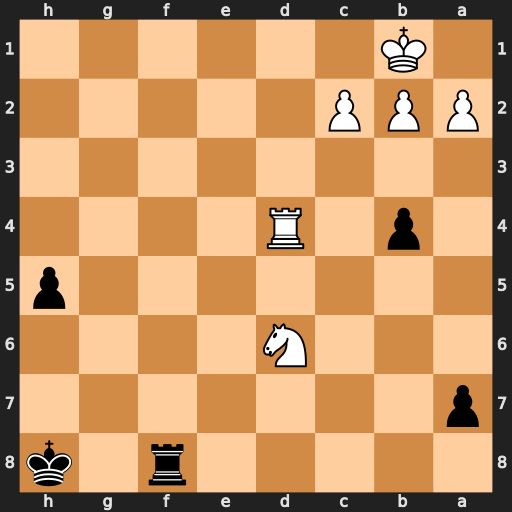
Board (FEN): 5r1k/p7/3N4/7p/1p1R4/8/PPP5/1K6
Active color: b
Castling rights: -
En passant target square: -
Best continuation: Rf1+ Rd1 Rxd1#